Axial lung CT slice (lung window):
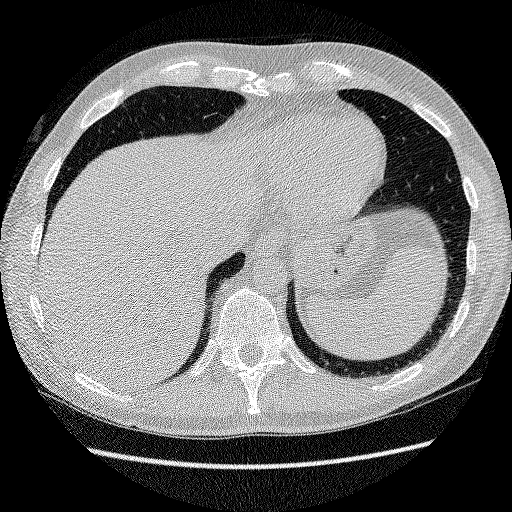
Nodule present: no